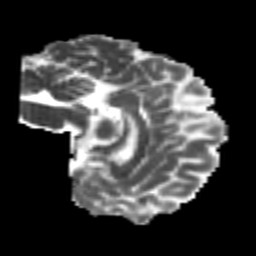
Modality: MD
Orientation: sagittal
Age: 24
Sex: male
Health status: healthy
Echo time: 0.074 s